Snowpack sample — Buffalo Mountain, Silverthorne, Colorado, USA (1/25/25, 10:11 AM MST)
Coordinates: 39.6222, -106.1139
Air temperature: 22 °F
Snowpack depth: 110 cm
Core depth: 40 cm
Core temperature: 46.4 °F
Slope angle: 12°, slope face: 102°
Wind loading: high
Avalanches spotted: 0
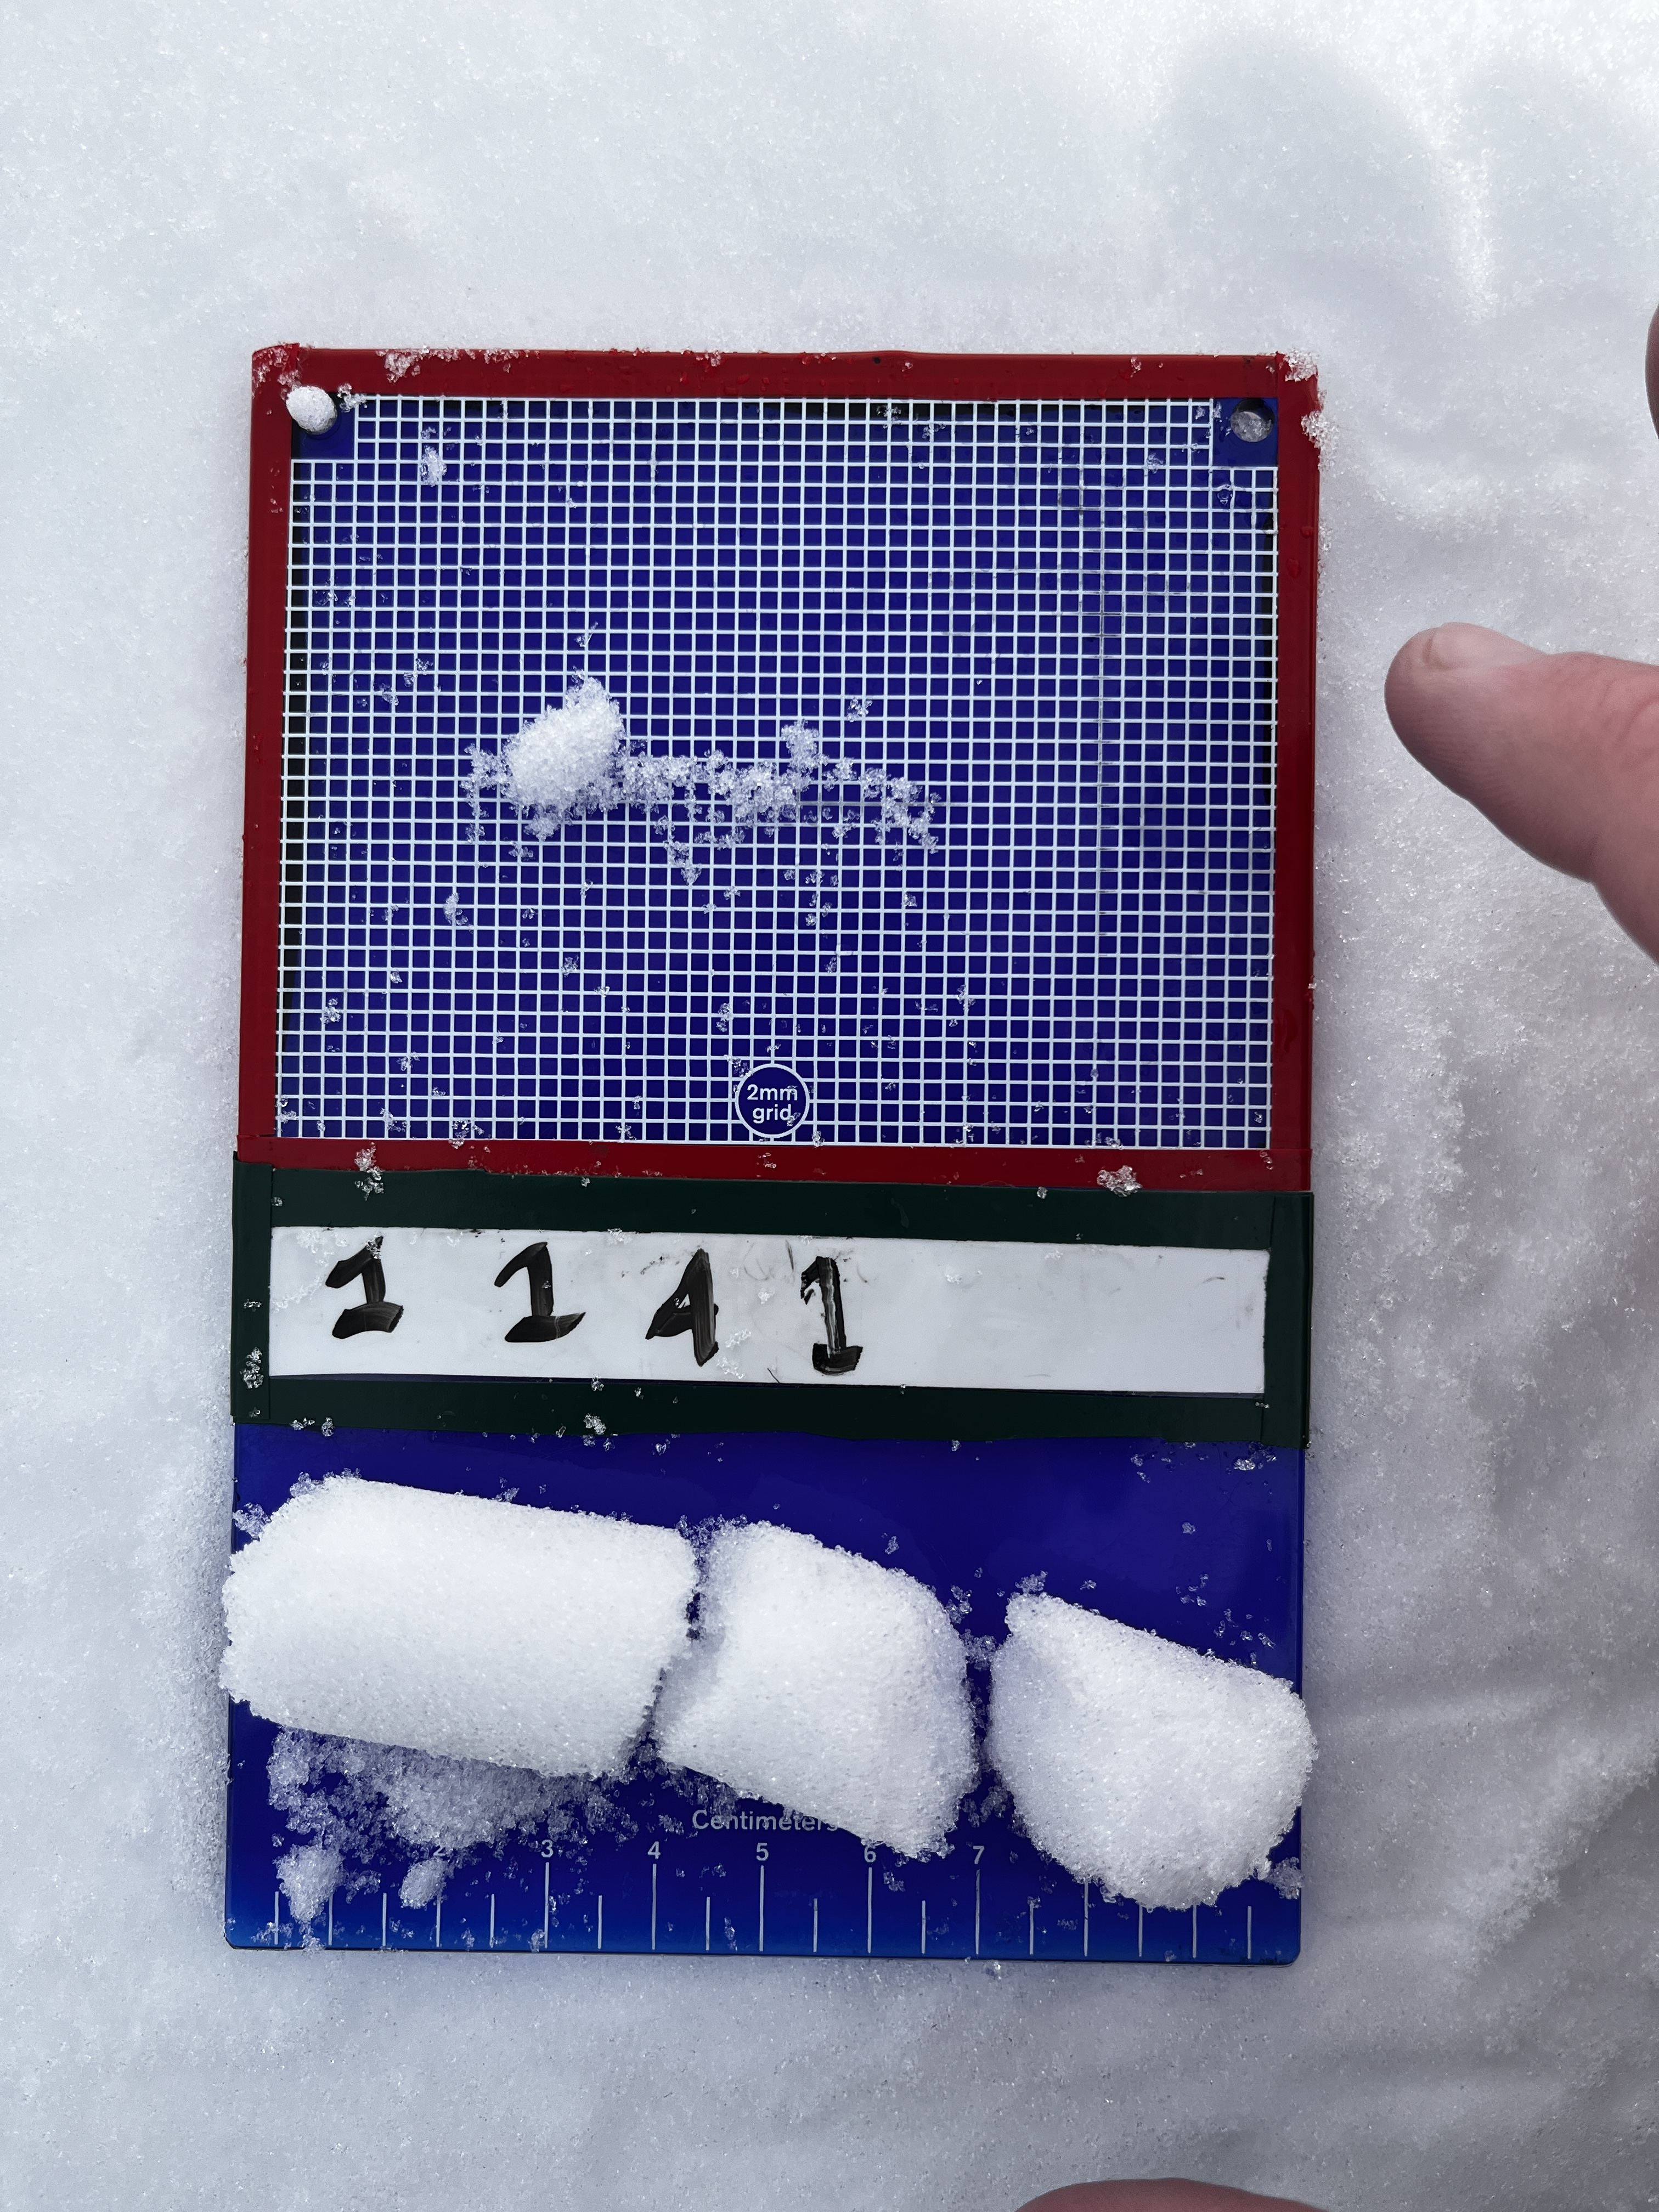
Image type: crystal_card
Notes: No avalanches nearby, collected on the outskirts of a fire break 15 meters from the treeline, on way to Buffalo and Red Mountain